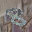
Label: 8